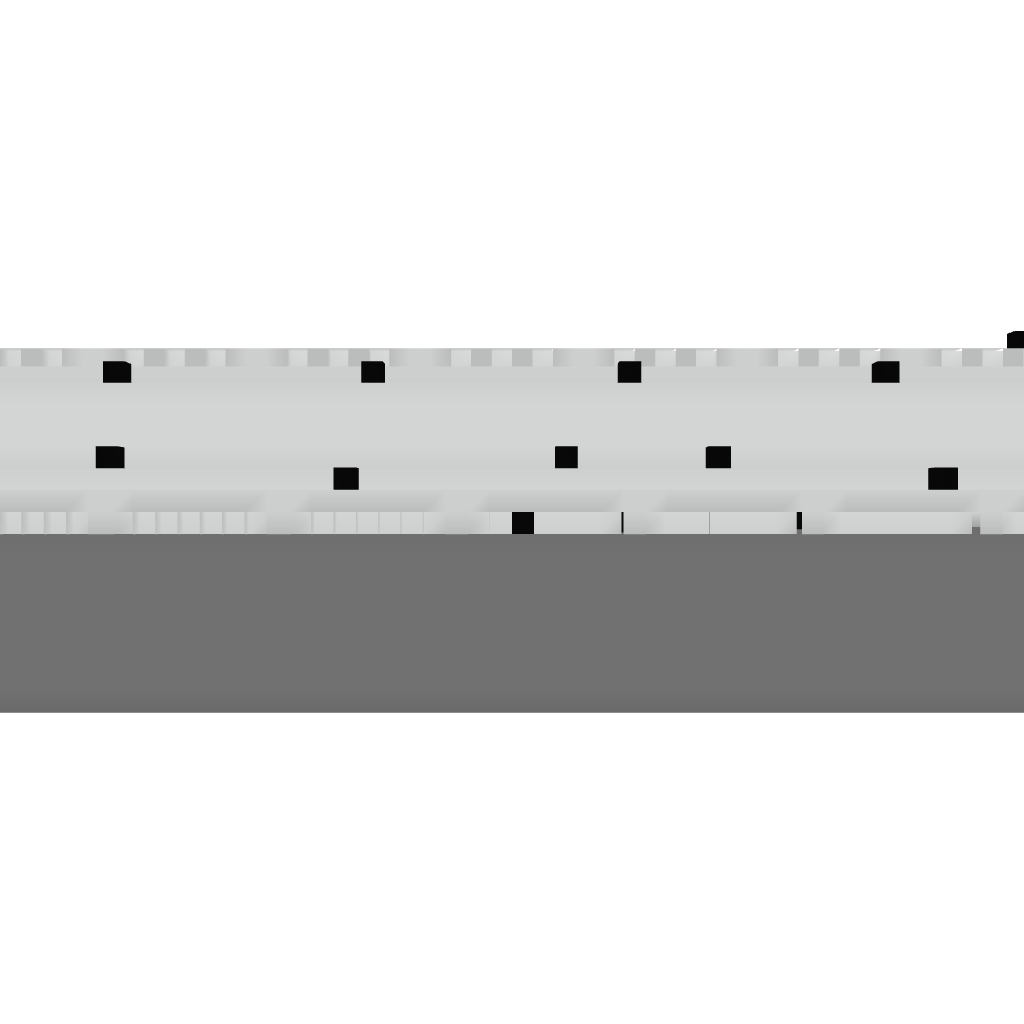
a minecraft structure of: Redstone Binary Calculator